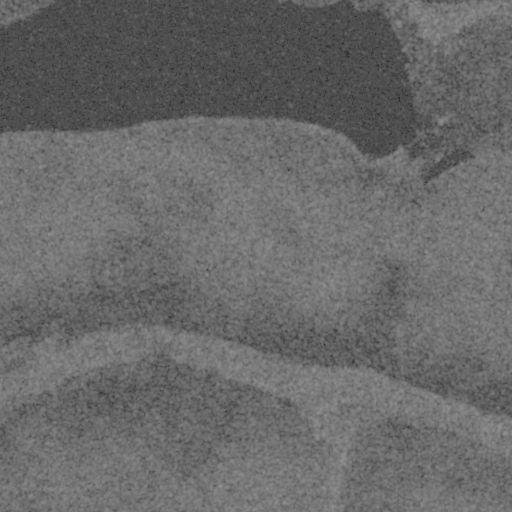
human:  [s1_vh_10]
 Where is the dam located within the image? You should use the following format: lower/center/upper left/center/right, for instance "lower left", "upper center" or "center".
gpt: The dam is located in the upper right of the image.
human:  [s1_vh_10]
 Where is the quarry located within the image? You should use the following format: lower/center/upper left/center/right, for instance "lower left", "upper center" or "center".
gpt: The quarry is located in the upper right of the image.
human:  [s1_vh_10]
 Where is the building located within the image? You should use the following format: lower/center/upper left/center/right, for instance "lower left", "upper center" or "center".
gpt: The building is located in the upper right of the image.
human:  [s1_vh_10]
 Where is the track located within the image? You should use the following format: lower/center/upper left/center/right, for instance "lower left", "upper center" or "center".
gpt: There is no track in the image.

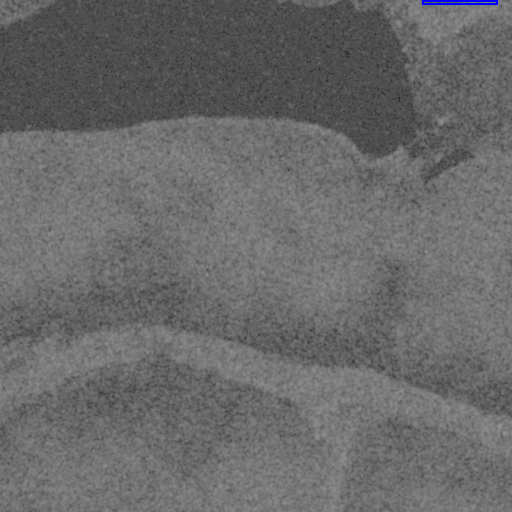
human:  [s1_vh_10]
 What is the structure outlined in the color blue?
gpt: The structure outlined in blue is a quarry.
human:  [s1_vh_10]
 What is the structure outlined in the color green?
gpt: There is no green outline.